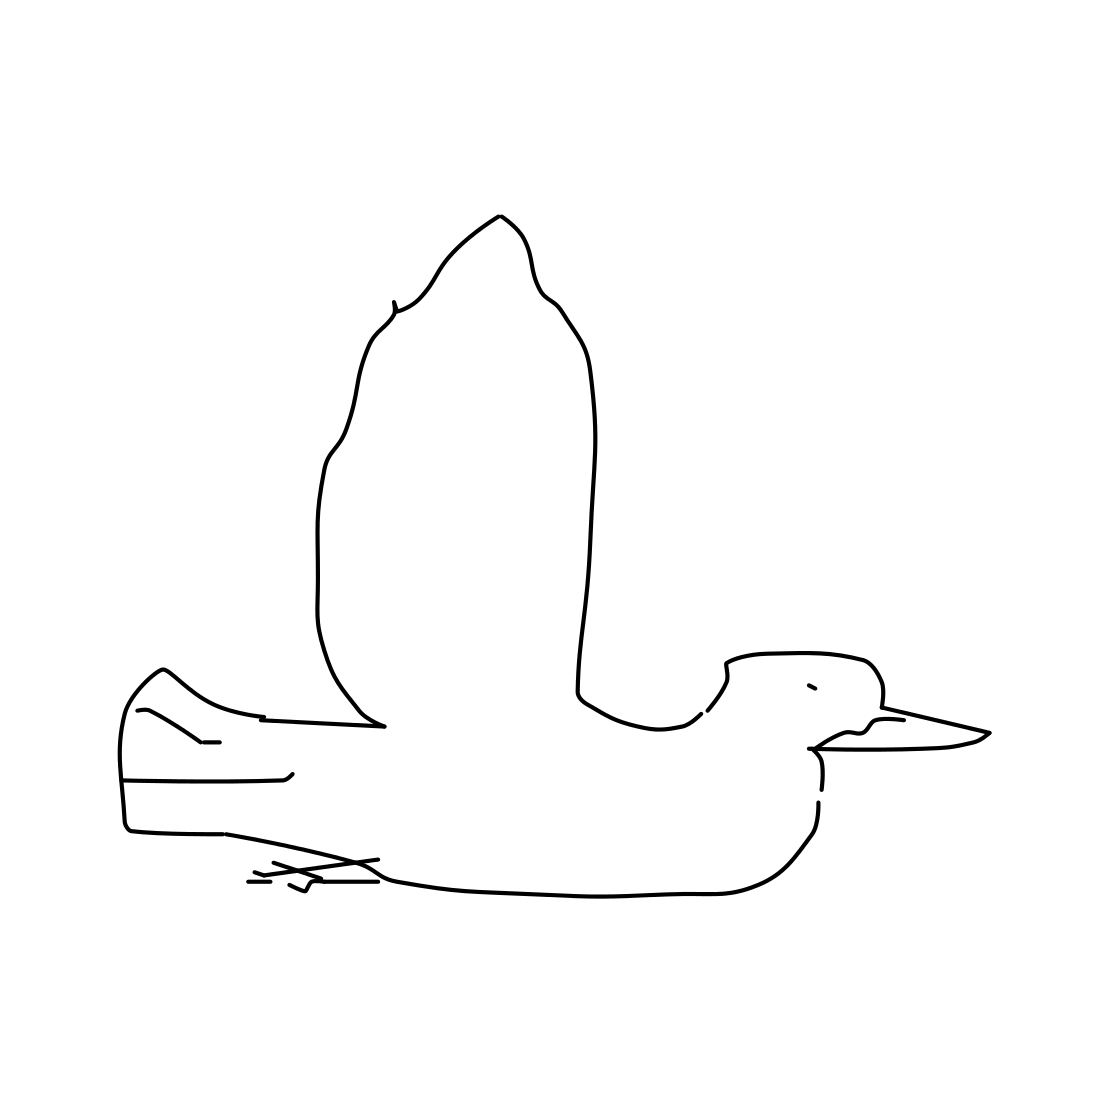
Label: flying bird